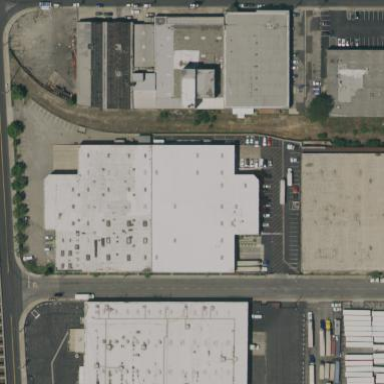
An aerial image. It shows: Warehouse building.